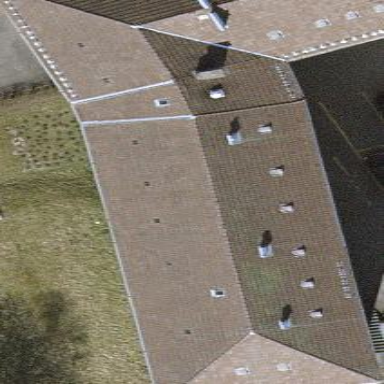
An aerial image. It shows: Apartment building with side-hipped roof.